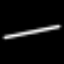
Label: line